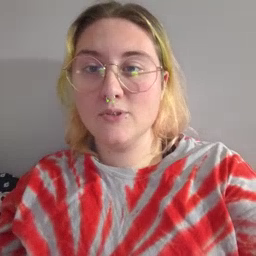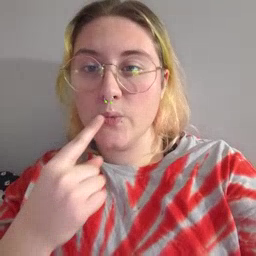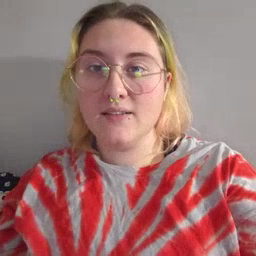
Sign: tooth